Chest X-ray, PA view. Patient: 25 years old, sex M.
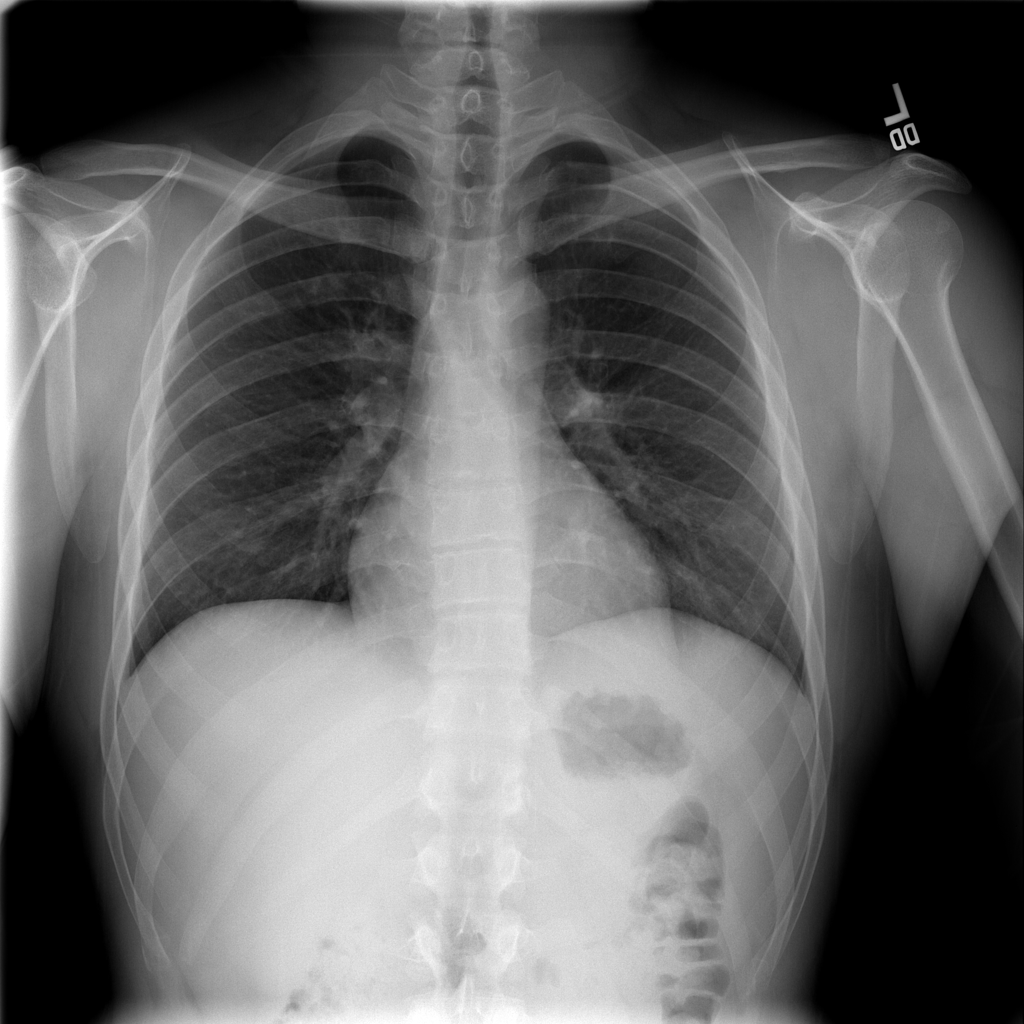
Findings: No Finding